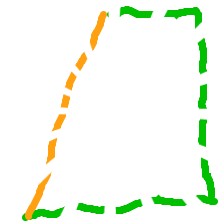
Shape: trapezoid